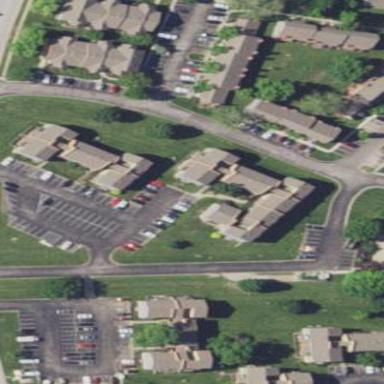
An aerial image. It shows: Image showing building with apartments.